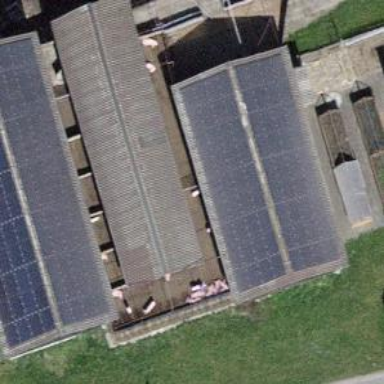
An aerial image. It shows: Solar power generator.